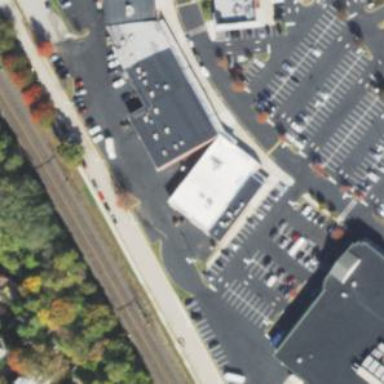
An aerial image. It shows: Pharmacy providing healthcare services.